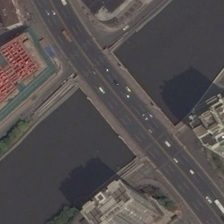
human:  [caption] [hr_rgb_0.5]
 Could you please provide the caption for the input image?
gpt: a bridge is on a river with several buildings in two sides of it .

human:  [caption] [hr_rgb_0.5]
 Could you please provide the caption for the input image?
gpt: a bridge is on a river with several buildings in two sides of it .

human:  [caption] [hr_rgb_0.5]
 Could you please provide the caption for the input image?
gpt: a bridge is on a river with several buildings in two sides of it .

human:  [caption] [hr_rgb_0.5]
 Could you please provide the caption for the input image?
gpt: a bridge is on a river with several buildings in two sides of it .

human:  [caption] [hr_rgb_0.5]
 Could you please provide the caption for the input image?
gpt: a bridge is on a river with several buildings in two sides of it .